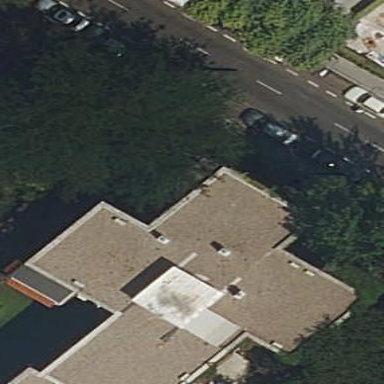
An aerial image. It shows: Residential building.